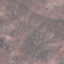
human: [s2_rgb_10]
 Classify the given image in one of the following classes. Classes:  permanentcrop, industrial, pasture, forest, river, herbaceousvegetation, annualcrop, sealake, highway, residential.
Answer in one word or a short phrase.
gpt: HerbaceousVegetation